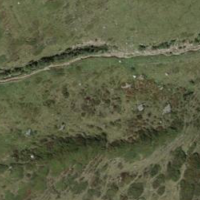
EUNIS habitat code: 26
Species observed at this site:
Alnus alnobetula
Heracleum sphondylium